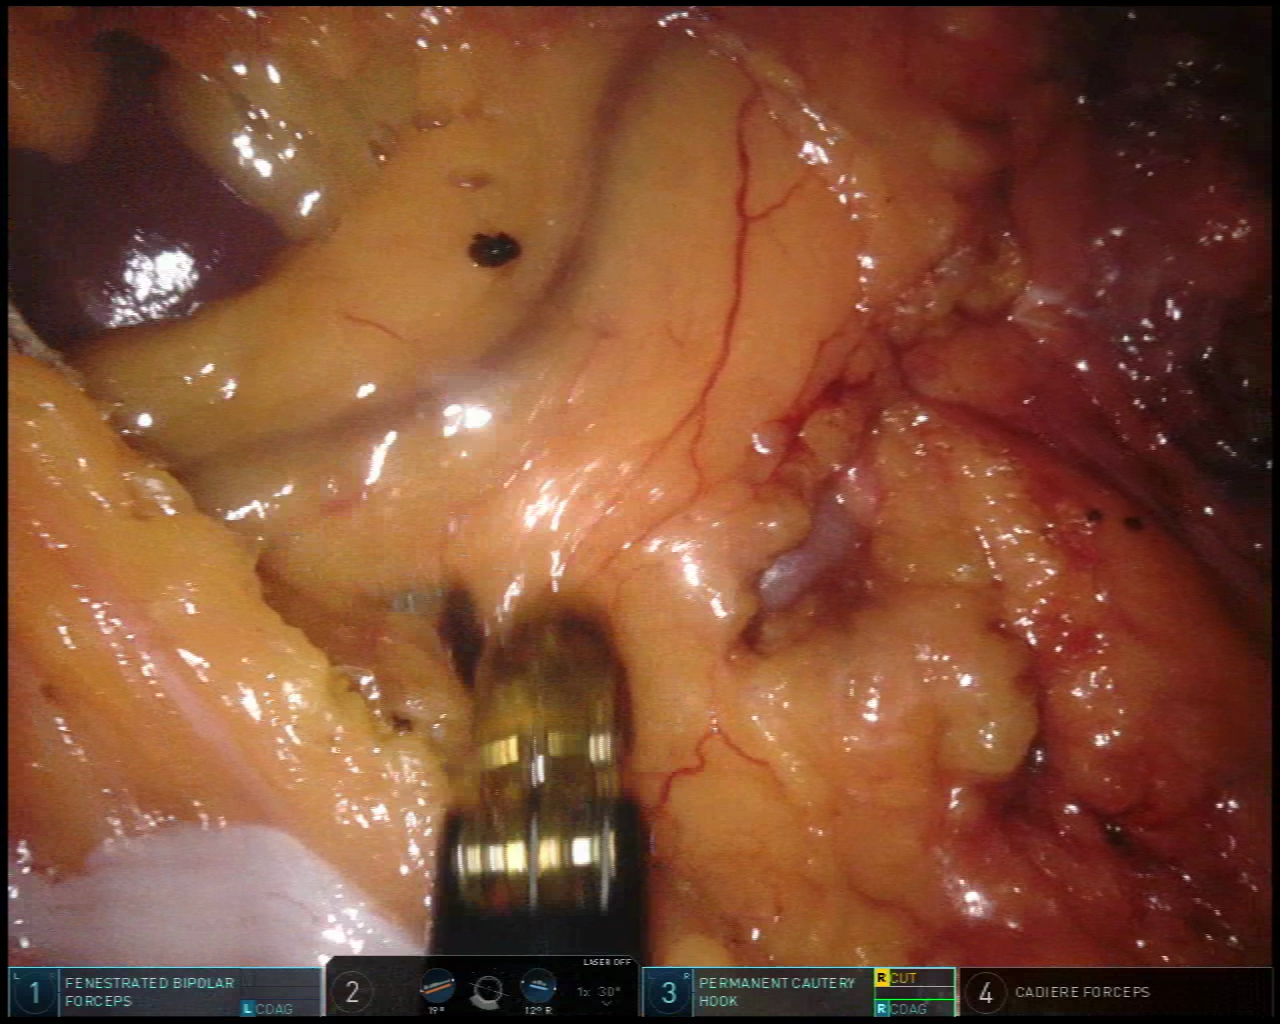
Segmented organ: liver
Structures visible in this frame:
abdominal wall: no
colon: yes
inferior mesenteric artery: no
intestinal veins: no
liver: yes
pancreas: no
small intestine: no
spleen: no
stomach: no
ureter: no
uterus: no
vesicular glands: no